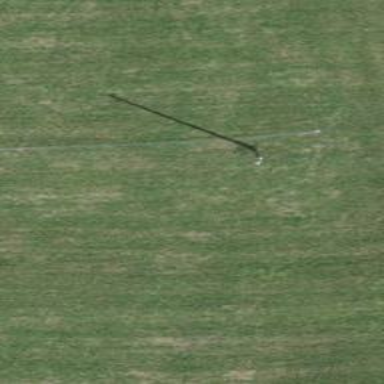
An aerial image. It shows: Utility pole in the area.